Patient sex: F
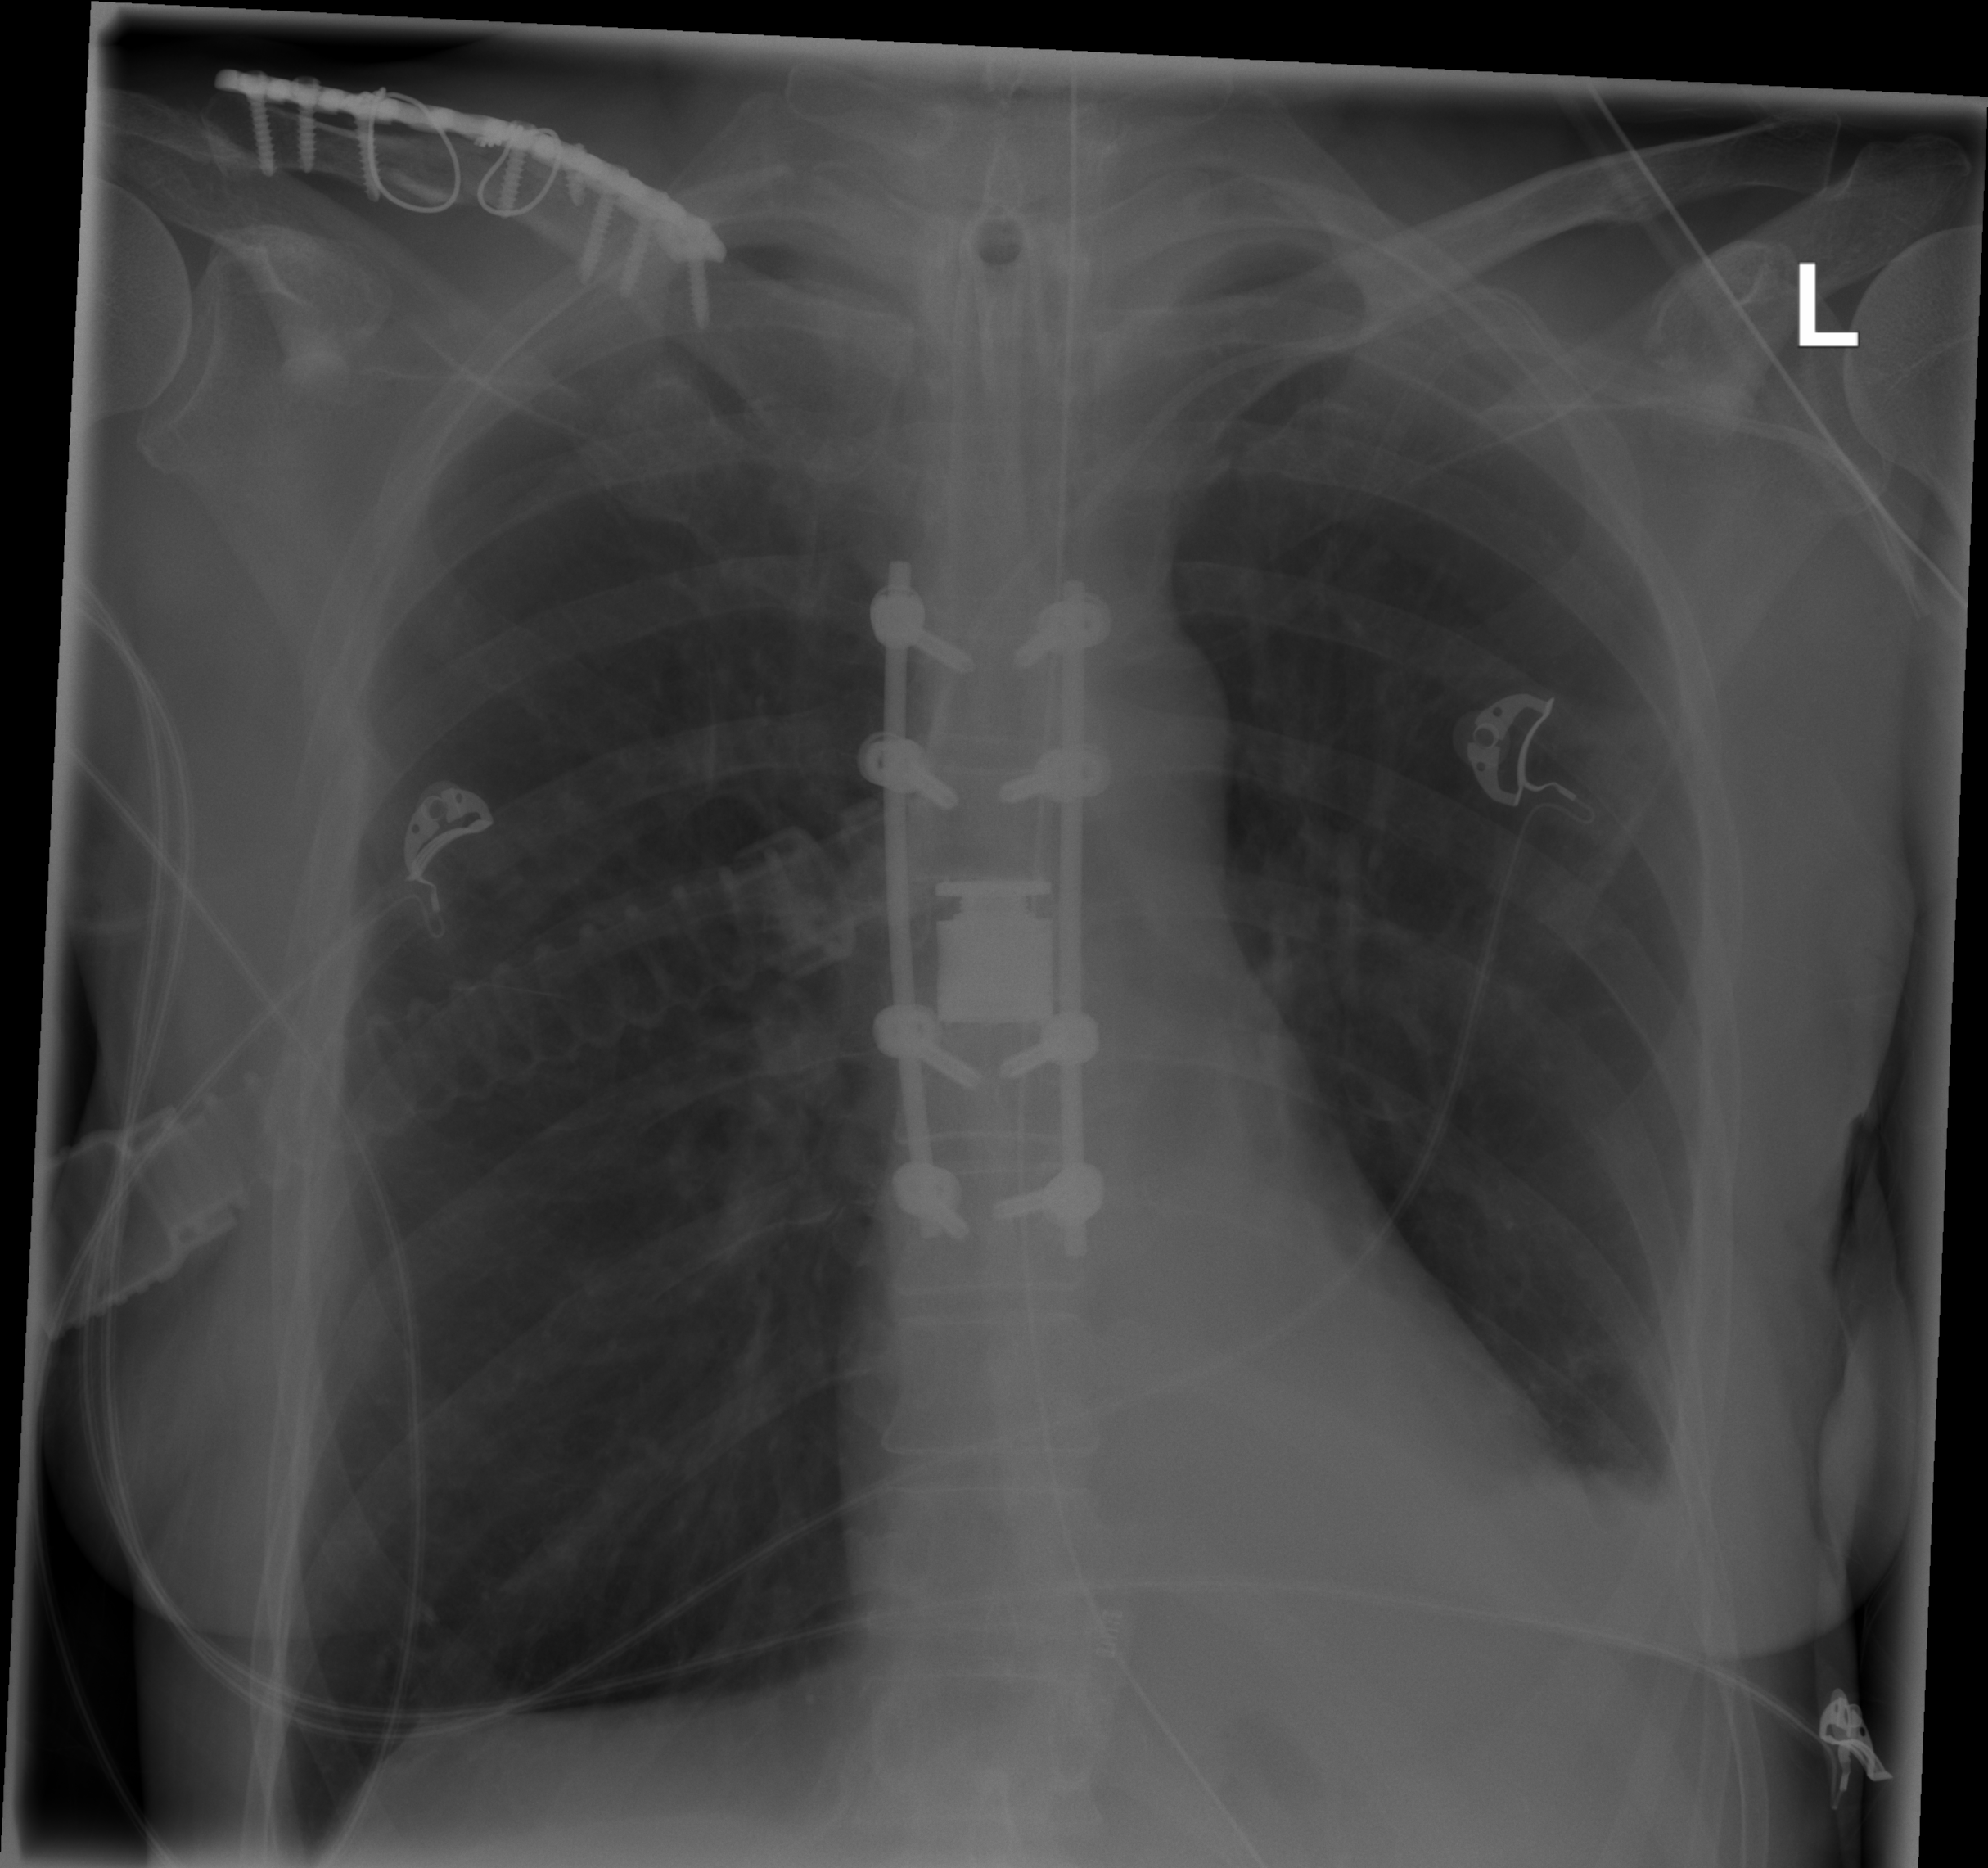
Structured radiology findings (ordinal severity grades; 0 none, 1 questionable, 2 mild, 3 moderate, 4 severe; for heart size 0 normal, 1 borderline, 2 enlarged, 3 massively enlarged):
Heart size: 0
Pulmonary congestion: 0
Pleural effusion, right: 2
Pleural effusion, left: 2
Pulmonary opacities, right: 0
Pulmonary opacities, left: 0
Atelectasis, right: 2
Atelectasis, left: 2